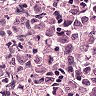
Metastatic tissue present: yes